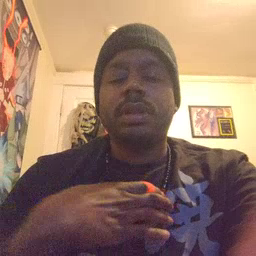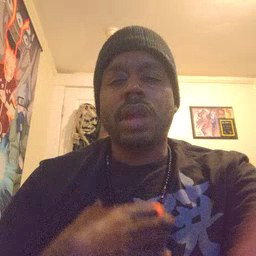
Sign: hungry